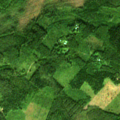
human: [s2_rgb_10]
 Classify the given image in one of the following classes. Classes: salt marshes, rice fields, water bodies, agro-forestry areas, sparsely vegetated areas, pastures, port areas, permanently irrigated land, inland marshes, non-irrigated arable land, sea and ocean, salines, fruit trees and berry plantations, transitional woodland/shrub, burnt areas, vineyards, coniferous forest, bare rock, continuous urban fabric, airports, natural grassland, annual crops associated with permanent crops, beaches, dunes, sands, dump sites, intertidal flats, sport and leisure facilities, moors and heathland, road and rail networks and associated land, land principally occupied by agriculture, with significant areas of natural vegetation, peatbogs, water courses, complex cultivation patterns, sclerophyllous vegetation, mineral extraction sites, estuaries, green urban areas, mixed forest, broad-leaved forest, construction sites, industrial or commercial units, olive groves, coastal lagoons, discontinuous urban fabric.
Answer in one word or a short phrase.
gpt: broad-leaved forest, coniferous forest, mixed forest, transitional woodland/shrub